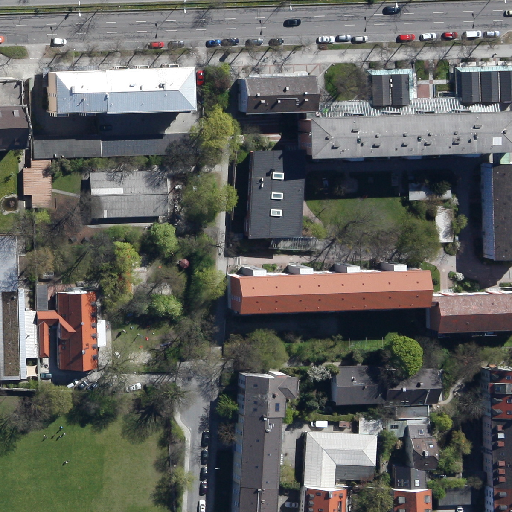
Referring expression: sidewalk